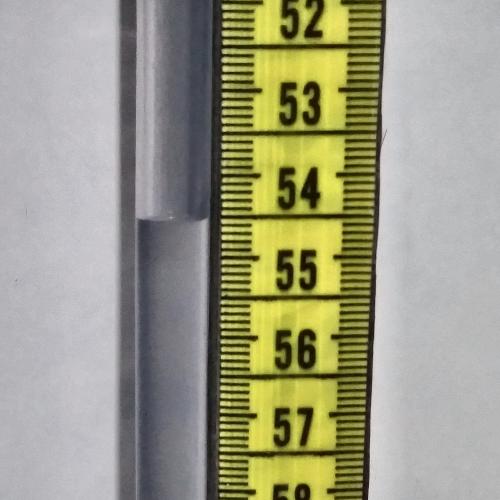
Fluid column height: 54.5 cm